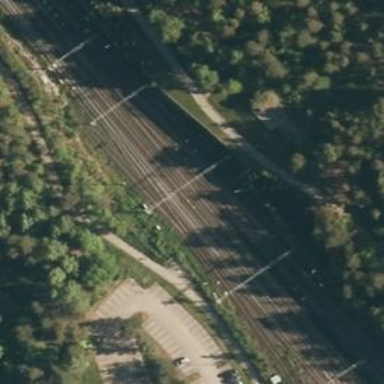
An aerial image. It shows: Railway track with continuous electrified contact line.